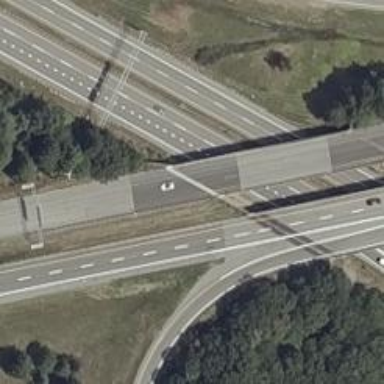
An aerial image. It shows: Motorway bridge with asphalt surface.